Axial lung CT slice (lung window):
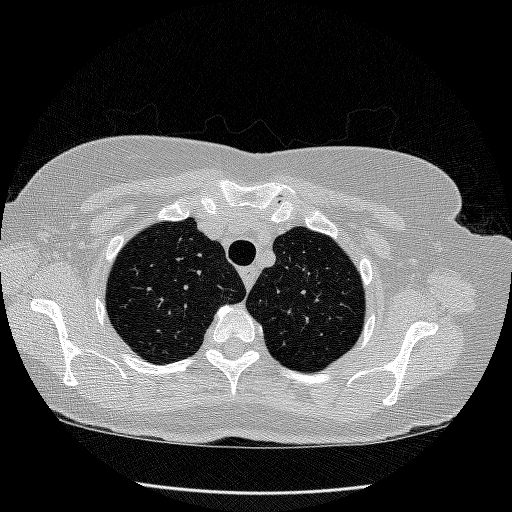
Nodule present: no